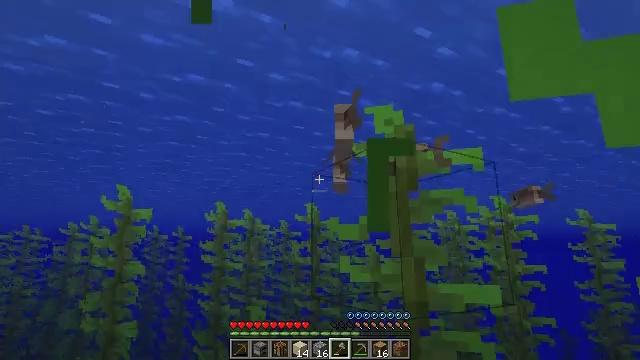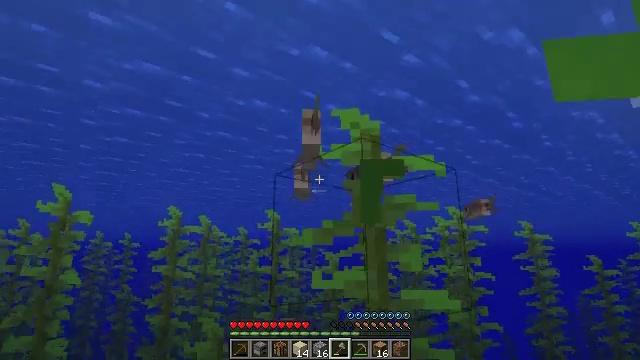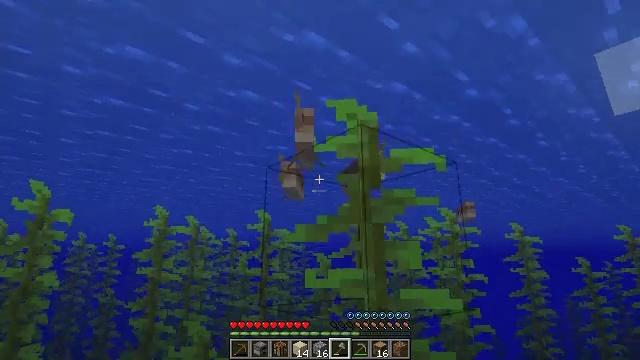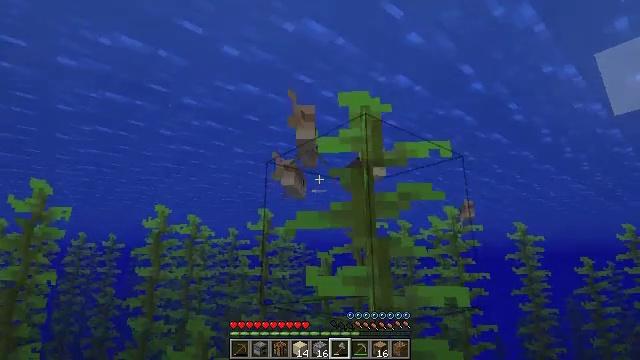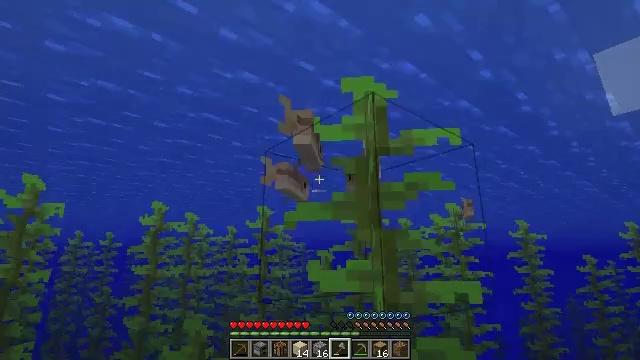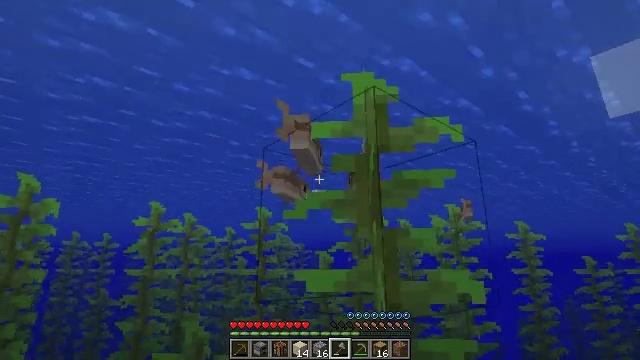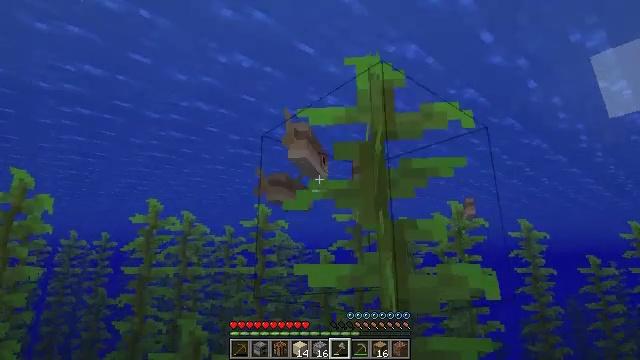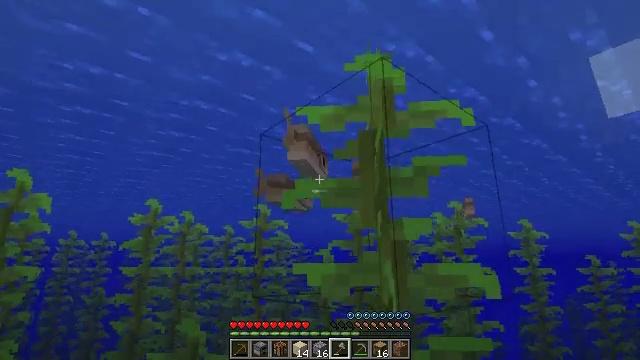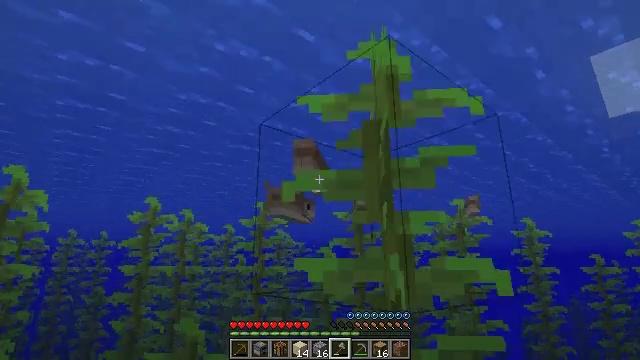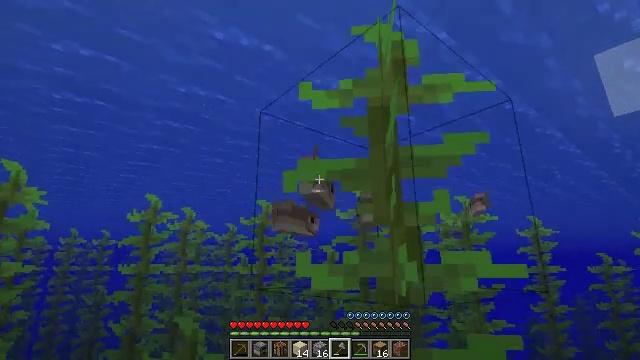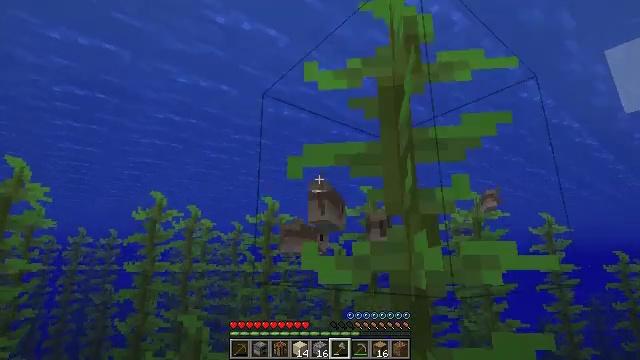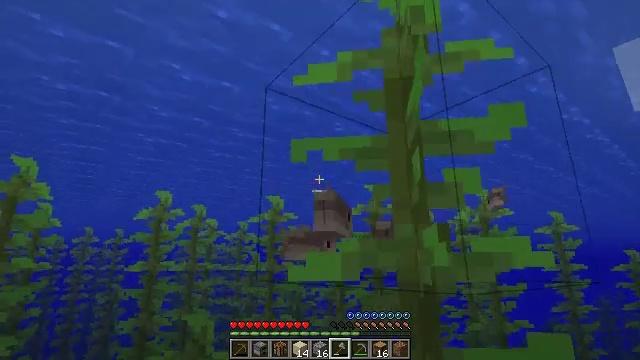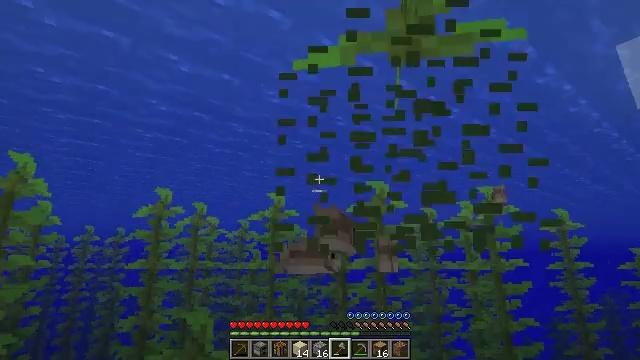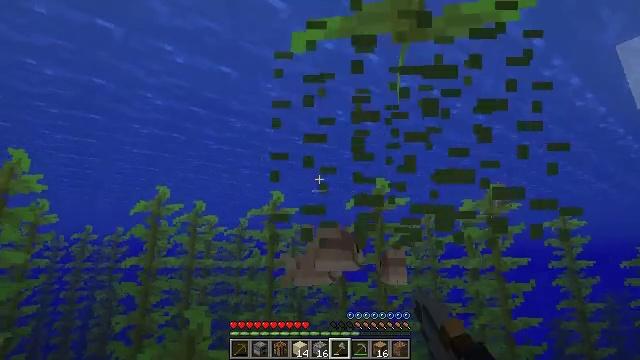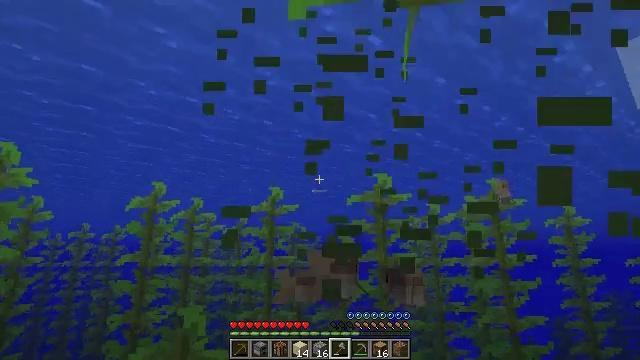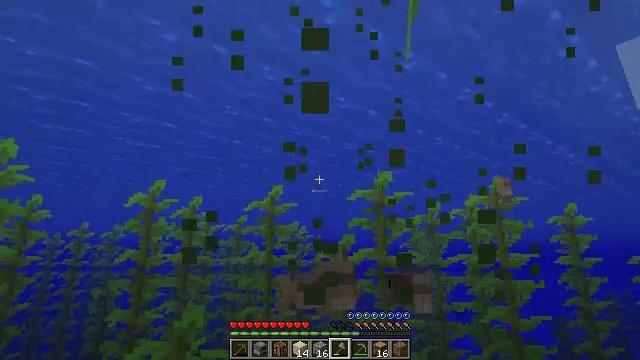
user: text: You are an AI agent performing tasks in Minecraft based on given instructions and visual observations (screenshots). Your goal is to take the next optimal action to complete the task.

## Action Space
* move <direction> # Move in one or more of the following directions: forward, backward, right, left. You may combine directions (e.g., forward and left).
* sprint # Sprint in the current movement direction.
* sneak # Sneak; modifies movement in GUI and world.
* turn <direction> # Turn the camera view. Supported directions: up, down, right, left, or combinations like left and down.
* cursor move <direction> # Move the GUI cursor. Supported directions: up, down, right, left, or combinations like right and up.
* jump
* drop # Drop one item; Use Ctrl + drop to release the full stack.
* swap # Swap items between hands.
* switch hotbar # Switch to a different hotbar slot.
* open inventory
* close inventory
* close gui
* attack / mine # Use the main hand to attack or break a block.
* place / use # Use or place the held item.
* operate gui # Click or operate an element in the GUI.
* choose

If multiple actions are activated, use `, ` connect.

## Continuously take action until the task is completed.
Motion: motion action
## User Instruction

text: Harvest kelp plant in the water.
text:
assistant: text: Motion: move forward, turn right and up
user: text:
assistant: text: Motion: move forward, turn right
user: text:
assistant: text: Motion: move forward
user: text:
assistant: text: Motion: move forward
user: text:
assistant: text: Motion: move forward
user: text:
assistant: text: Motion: move forward
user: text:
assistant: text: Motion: move forward
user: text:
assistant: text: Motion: move forward
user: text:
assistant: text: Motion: move forward
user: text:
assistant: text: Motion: move forward, turn left
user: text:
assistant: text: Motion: move forward
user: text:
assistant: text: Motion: move forward, attack / mine
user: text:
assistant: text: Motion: move forward, attack / mine
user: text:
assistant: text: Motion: move forward, attack / mine
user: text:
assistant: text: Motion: move forward
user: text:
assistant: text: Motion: move forward
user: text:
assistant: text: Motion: move forward
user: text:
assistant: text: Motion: move forward, turn right and down
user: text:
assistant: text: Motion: move forward, turn right and down
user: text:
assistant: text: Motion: move forward, turn down
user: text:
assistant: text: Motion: move forward, turn down
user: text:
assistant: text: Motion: move forward, turn down
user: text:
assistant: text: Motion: move forward, turn down
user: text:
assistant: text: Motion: move forward, turn right and down
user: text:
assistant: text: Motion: move forward
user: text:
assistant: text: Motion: move forward
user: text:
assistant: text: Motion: move forward, turn right and up
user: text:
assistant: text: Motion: move forward, turn right and up
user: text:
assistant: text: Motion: move forward, turn right and up
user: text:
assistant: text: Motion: move forward, turn up